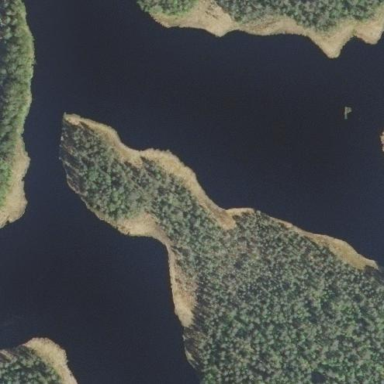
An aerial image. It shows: Pond surrounded by natural water.